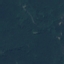
Label: Forest